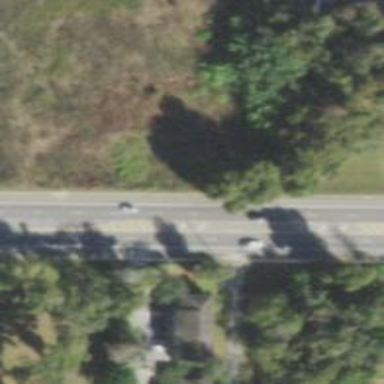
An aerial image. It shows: Asphalt road classified as primary highway.